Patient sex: F
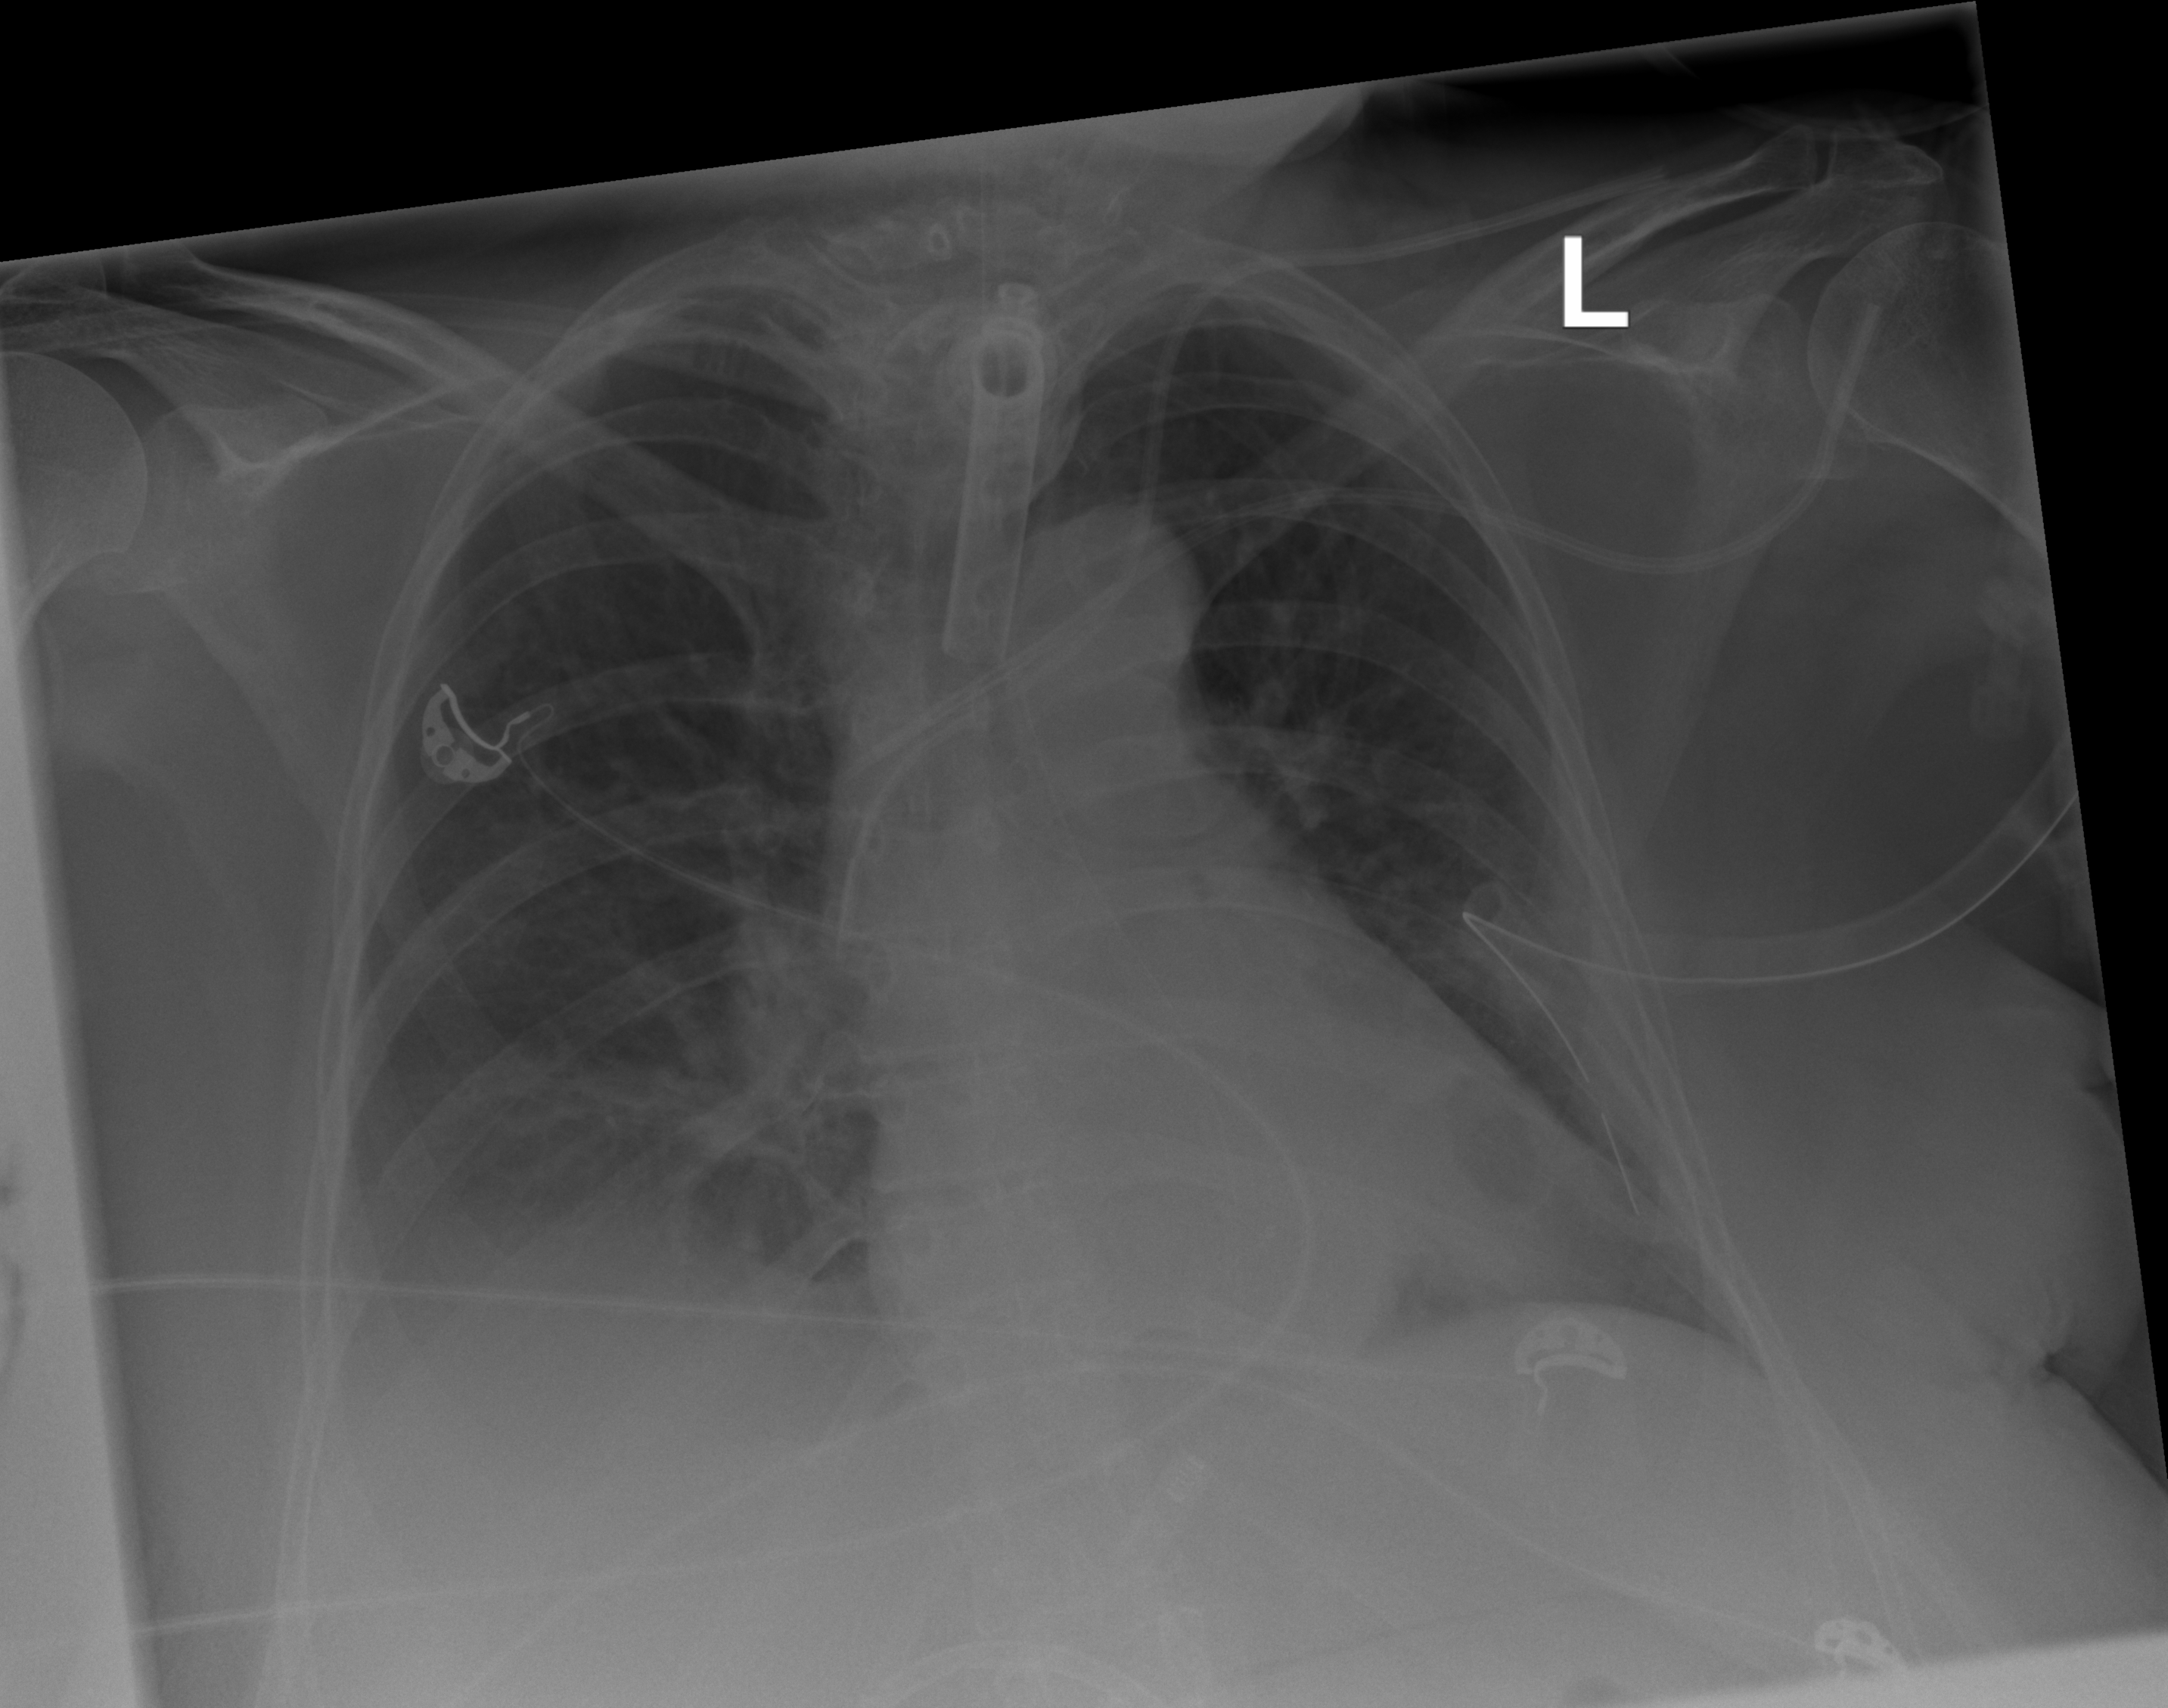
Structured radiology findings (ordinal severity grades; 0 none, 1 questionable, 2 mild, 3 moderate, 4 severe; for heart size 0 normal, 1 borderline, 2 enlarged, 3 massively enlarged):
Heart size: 1
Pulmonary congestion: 1
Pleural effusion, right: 2
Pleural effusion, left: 0
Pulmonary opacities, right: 0
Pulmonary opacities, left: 0
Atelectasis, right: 2
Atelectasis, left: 2